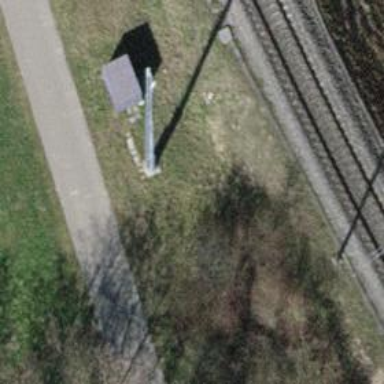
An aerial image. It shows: Communication mast tower.